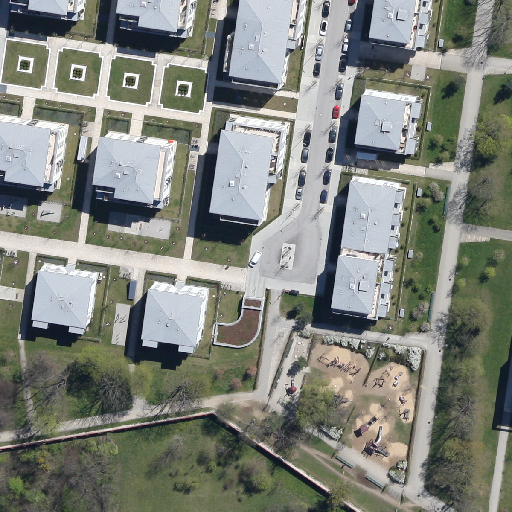
Referring expression: light-duty vehicle in the parking area